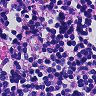
Metastatic tissue present: no